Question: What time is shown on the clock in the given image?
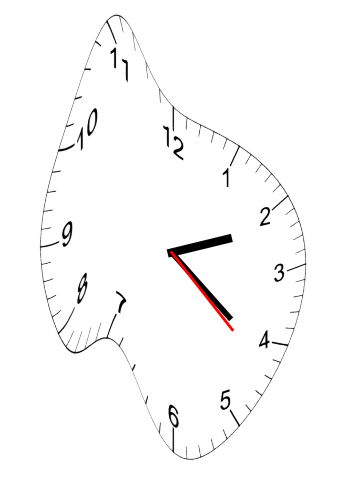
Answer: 02:21:22